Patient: sex M, age 66
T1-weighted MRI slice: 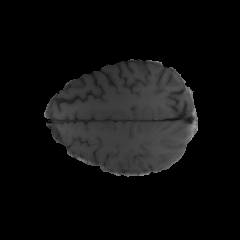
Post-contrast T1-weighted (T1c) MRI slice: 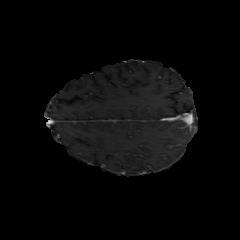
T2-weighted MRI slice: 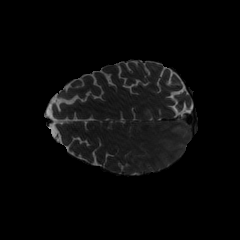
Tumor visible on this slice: no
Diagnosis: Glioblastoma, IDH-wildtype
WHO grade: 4